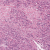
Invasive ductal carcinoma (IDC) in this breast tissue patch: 1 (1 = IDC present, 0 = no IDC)